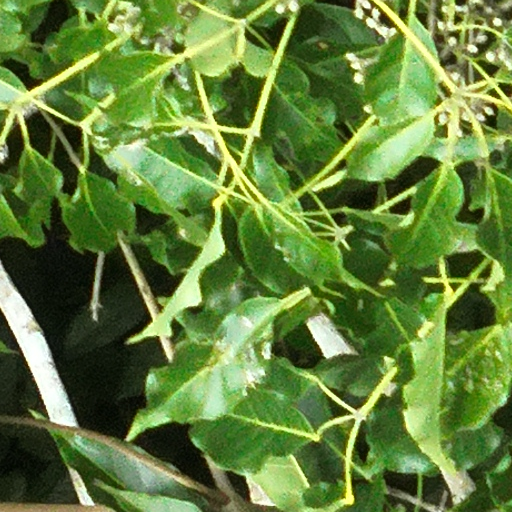
Species: Handroanthus guayacan
GBIF accepted scientific name: Handroanthus guayacan
Crown area (m\u00b2): 70.298